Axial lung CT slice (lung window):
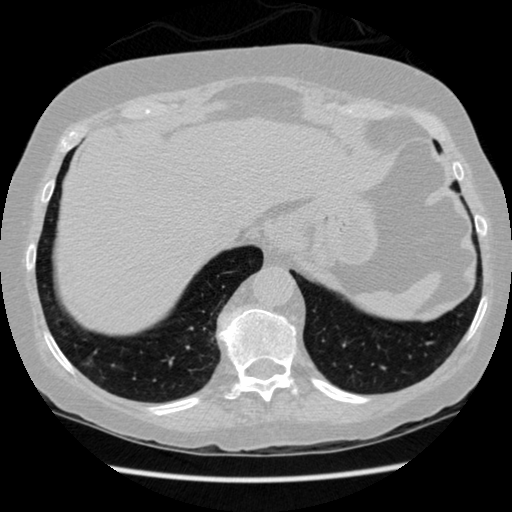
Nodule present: no